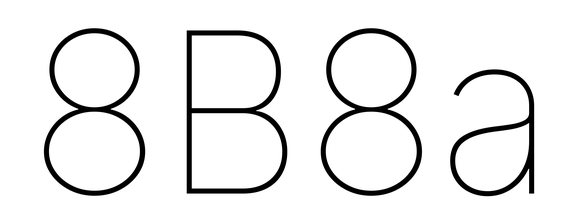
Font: Inter_Thin